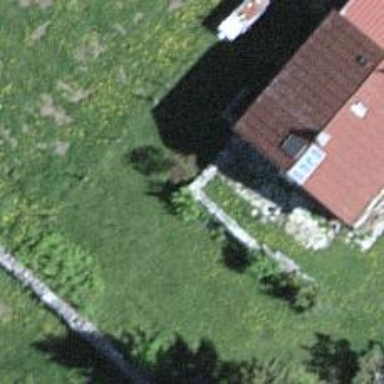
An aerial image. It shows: Dry stone wall barrier.